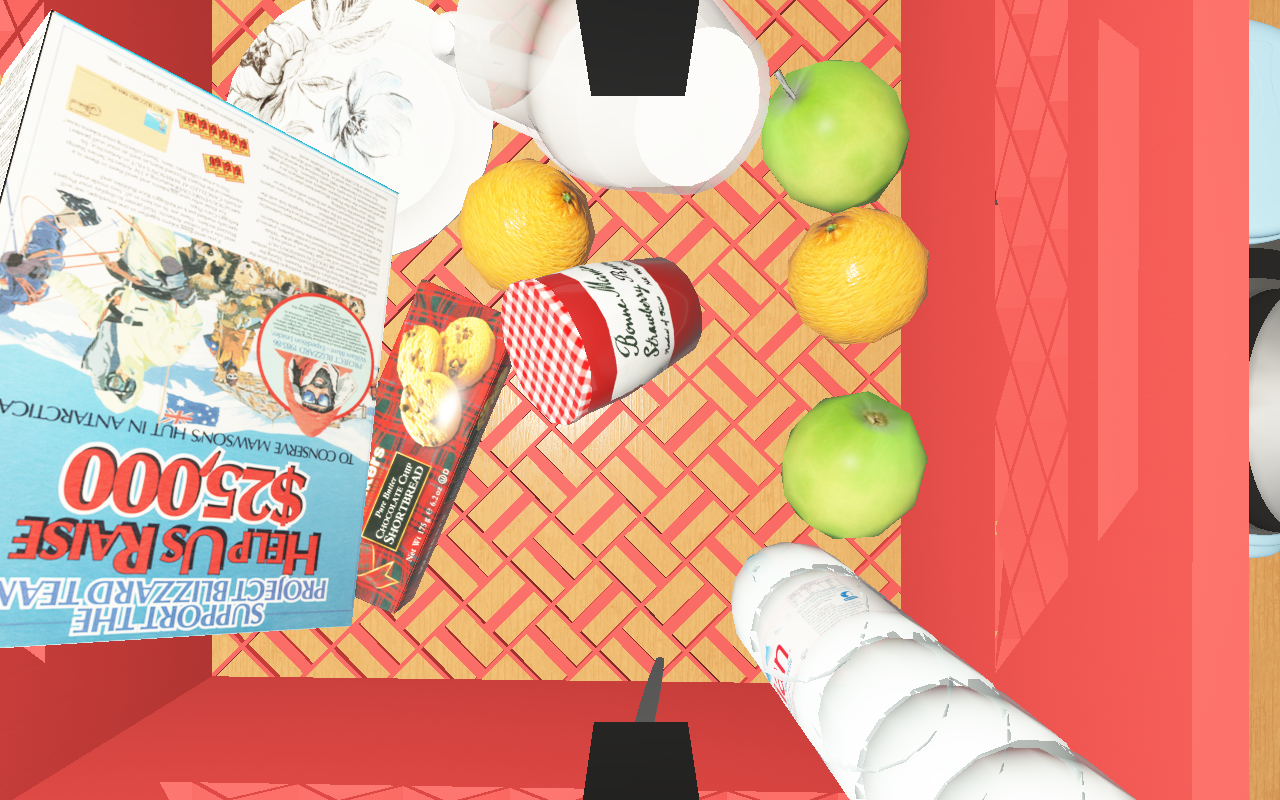
Objects in the scene:
water bottle
apple
orange
plate
cereal box